Interaction volume radius: 10 \u00c5
Interaction volume height: 45 \u00c5
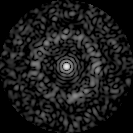
Disorder parameter: 0.8321